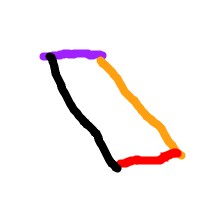
Shape: parallelogram